Question: I'm new in Laravel, I made virtual host <URL> and installed Laravel in folder of this domain but when I try to access this domain I get this

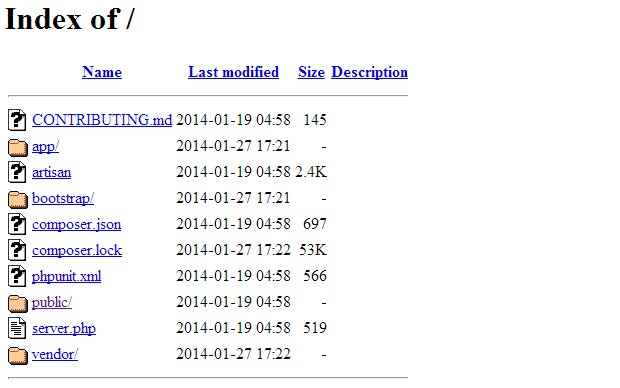
Answer: This is your 'VirtualHost' setup
'''
<VirtualHost *:80>
DocumentRoot "C:/xampp/htdocs/example" ## <-- pointed to wrong folder
ServerName example.com
ServerAlias www.example.com
ErrorLog "logs/www.example.com.domain-error.log"
</VirtualHost>
'''
You didn't point it to the 'public' folder. It should be (These are minimum requirements)
'''
<VirtualHost *.80>
DocumentRoot "C:/xampp/htdocs/example/public"
ServerName example.com
</VirtualHost>
'''
You should point it to the 'public' folder because 'index.php' is inside 'public' folder.
I use this kind of setup
'''
<VirtualHost laravel4.dev>
DocumentRoot "D:/xampp/htdocs/laravel4/public"
ServerName laravel4.dev
</VirtualHost>
'''
Corresponding setup in 'windows/system32/drivers/etc/host' file is
'''
127.0.0.2 ci.dev
127.0.0.3 laravel4.dev ## <-- This is for current vHost
127.0.0.4 symcom.dev
'''
So, I can navigate to my site on local host using 'http://laravel4.dev' ('dev' for development)